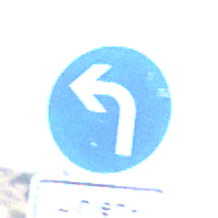
Verkehrszeichen: VorgeschriebeneFahrtrichtungLinks
Zusatzzeichen unten: BesondereFahrzeugeUndTransportgueter2
Umgebung: Outdoor, Nature
Tageszeit: Midday
Wetter: Clear
Licht: Natural
Jahreszeit: NotSpecified
Kontrast: HighContrast